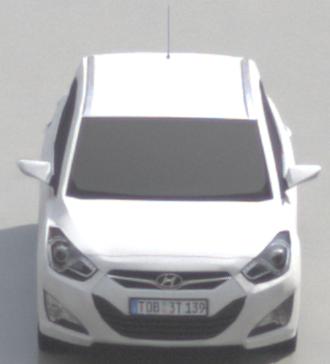
Make: Hyundai
Model: i40 Kombi 1.6 GDI
Detailed model: i40 (VF) Kombi
Model produced from: 2012/08
Model produced until: 2013/09
Doors: 5
Color: white
Road condition: wet road
Daytime: morning or afternoon
Contrast: low contrast